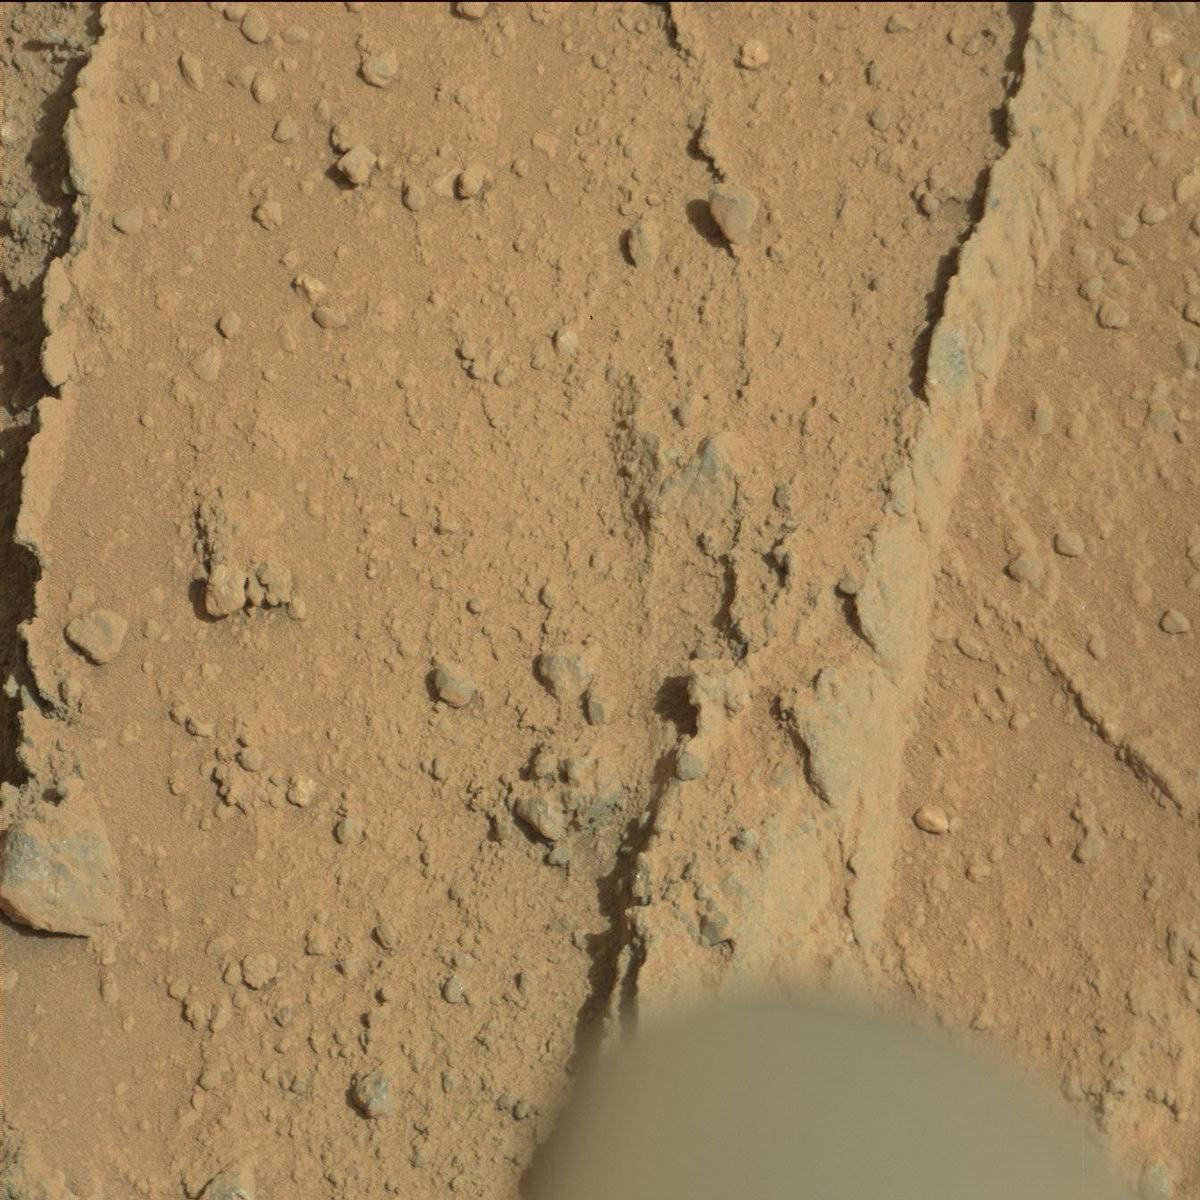
Terrain classes present: Bedrock, Rock, Rover, Sand / Soil